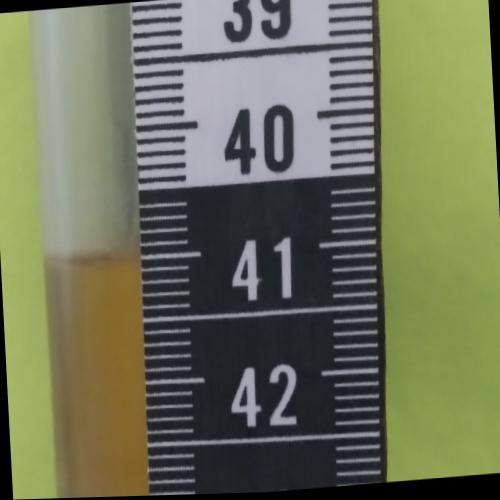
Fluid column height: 41.0 cm